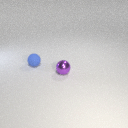
small purple metal sphere to the right of small blue rubber sphere